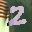
Label: 2